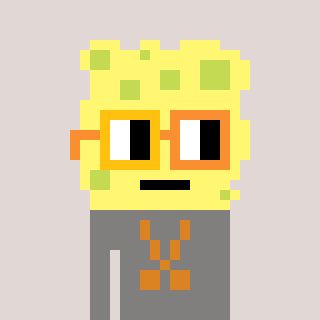
a pixel art character with square yellow and orange glasses, a sponge-shaped head and a bluegrey-colored body on a warm background